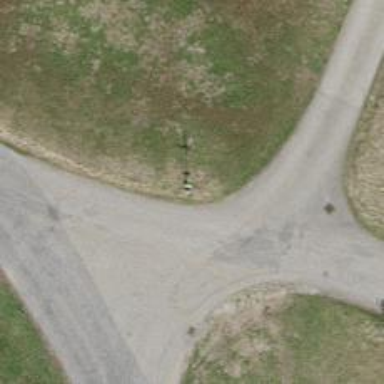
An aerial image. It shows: Guidepost providing information.